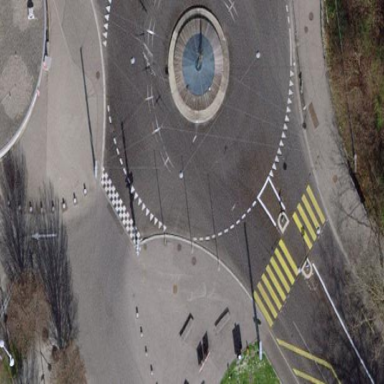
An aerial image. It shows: Secondary road with asphalt surface leading to roundabout. The roundabout has trolley wires above it.